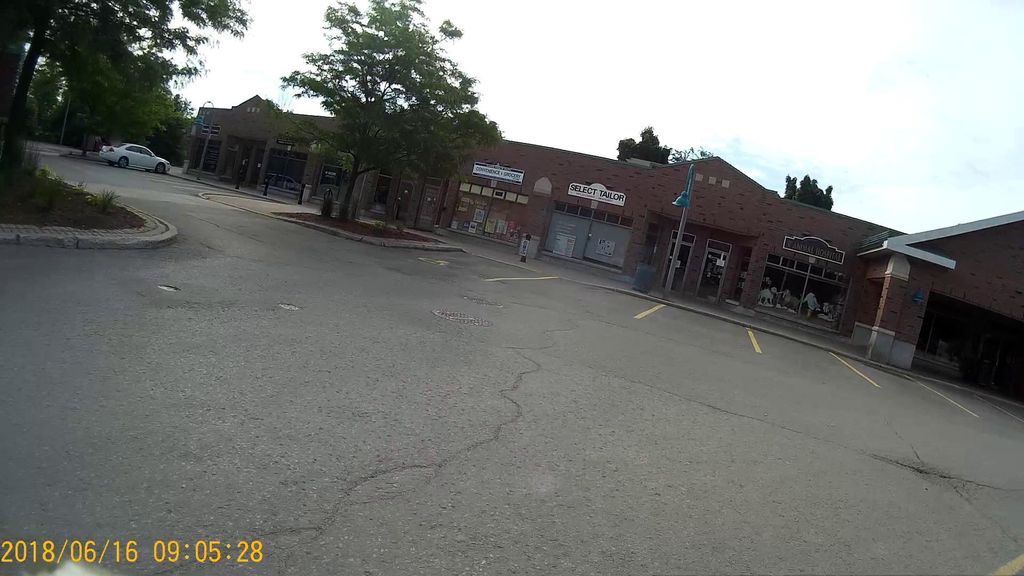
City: ottawa-gatineau